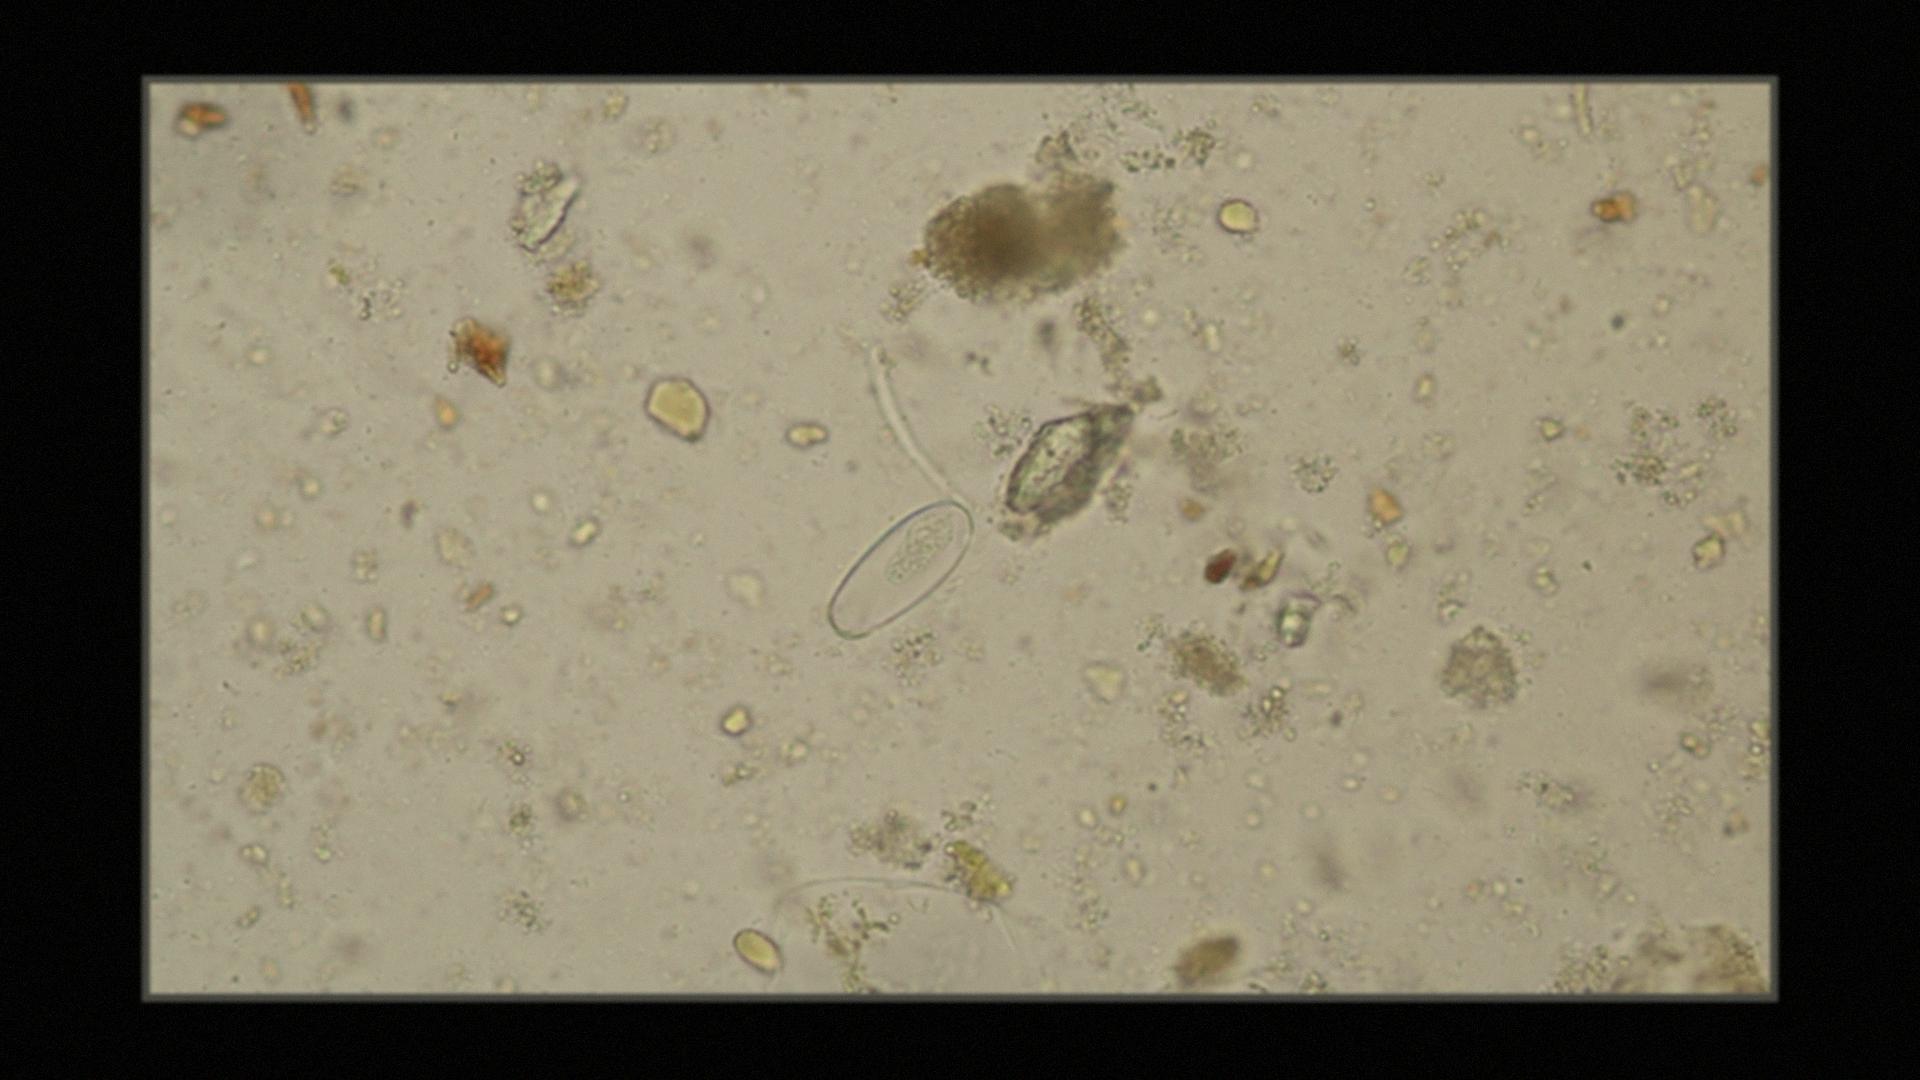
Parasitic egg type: Enterobius vermicularis